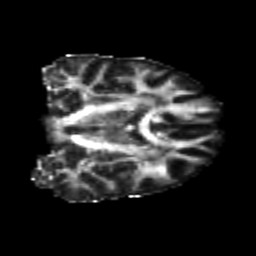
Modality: FA
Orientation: coronal
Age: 22
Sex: female
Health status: healthy
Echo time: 0.074 s